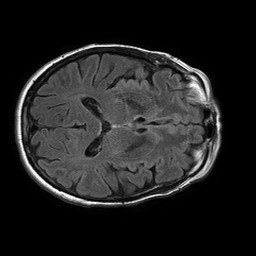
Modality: FLAIR
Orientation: axial
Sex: female
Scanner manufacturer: philips
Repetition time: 11 s
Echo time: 0.125 s